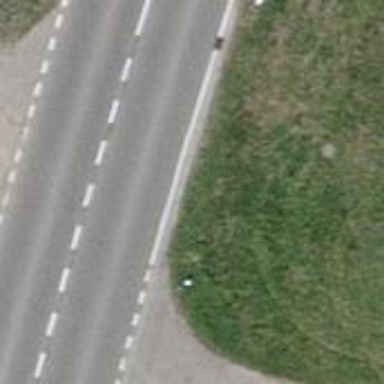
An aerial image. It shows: Asphalt cycleway.